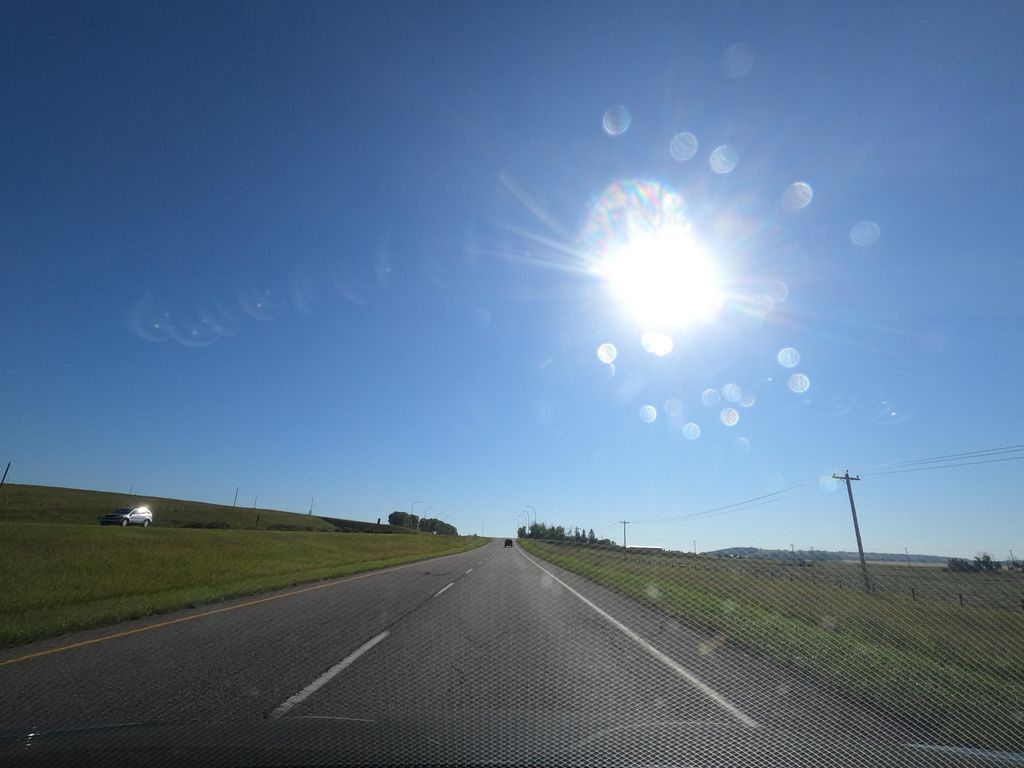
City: calgary